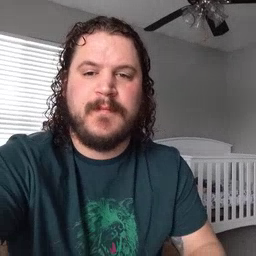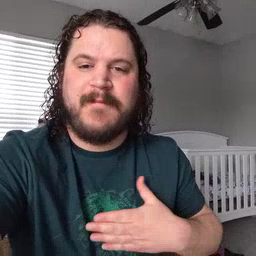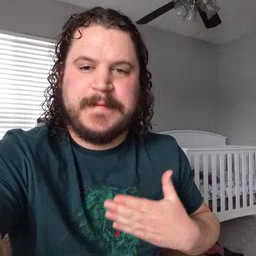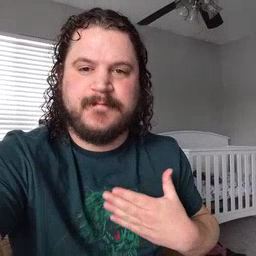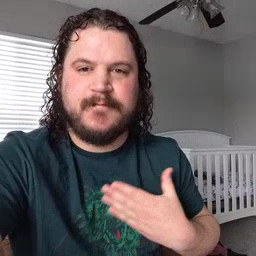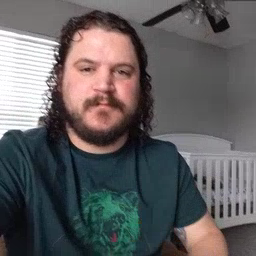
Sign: happy